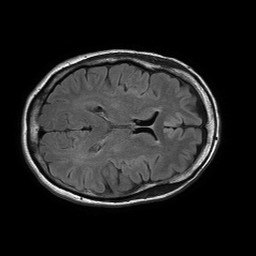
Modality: FLAIR
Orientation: axial
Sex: female
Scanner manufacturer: philips
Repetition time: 11 s
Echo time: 0.125 s